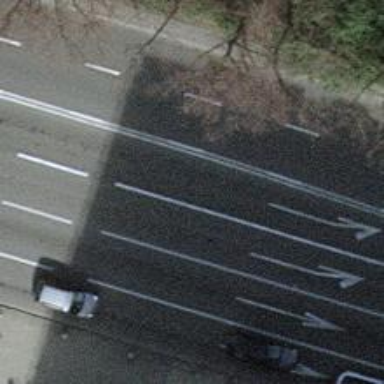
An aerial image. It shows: Primary highway with asphalt surface and sidewalks on both sides.